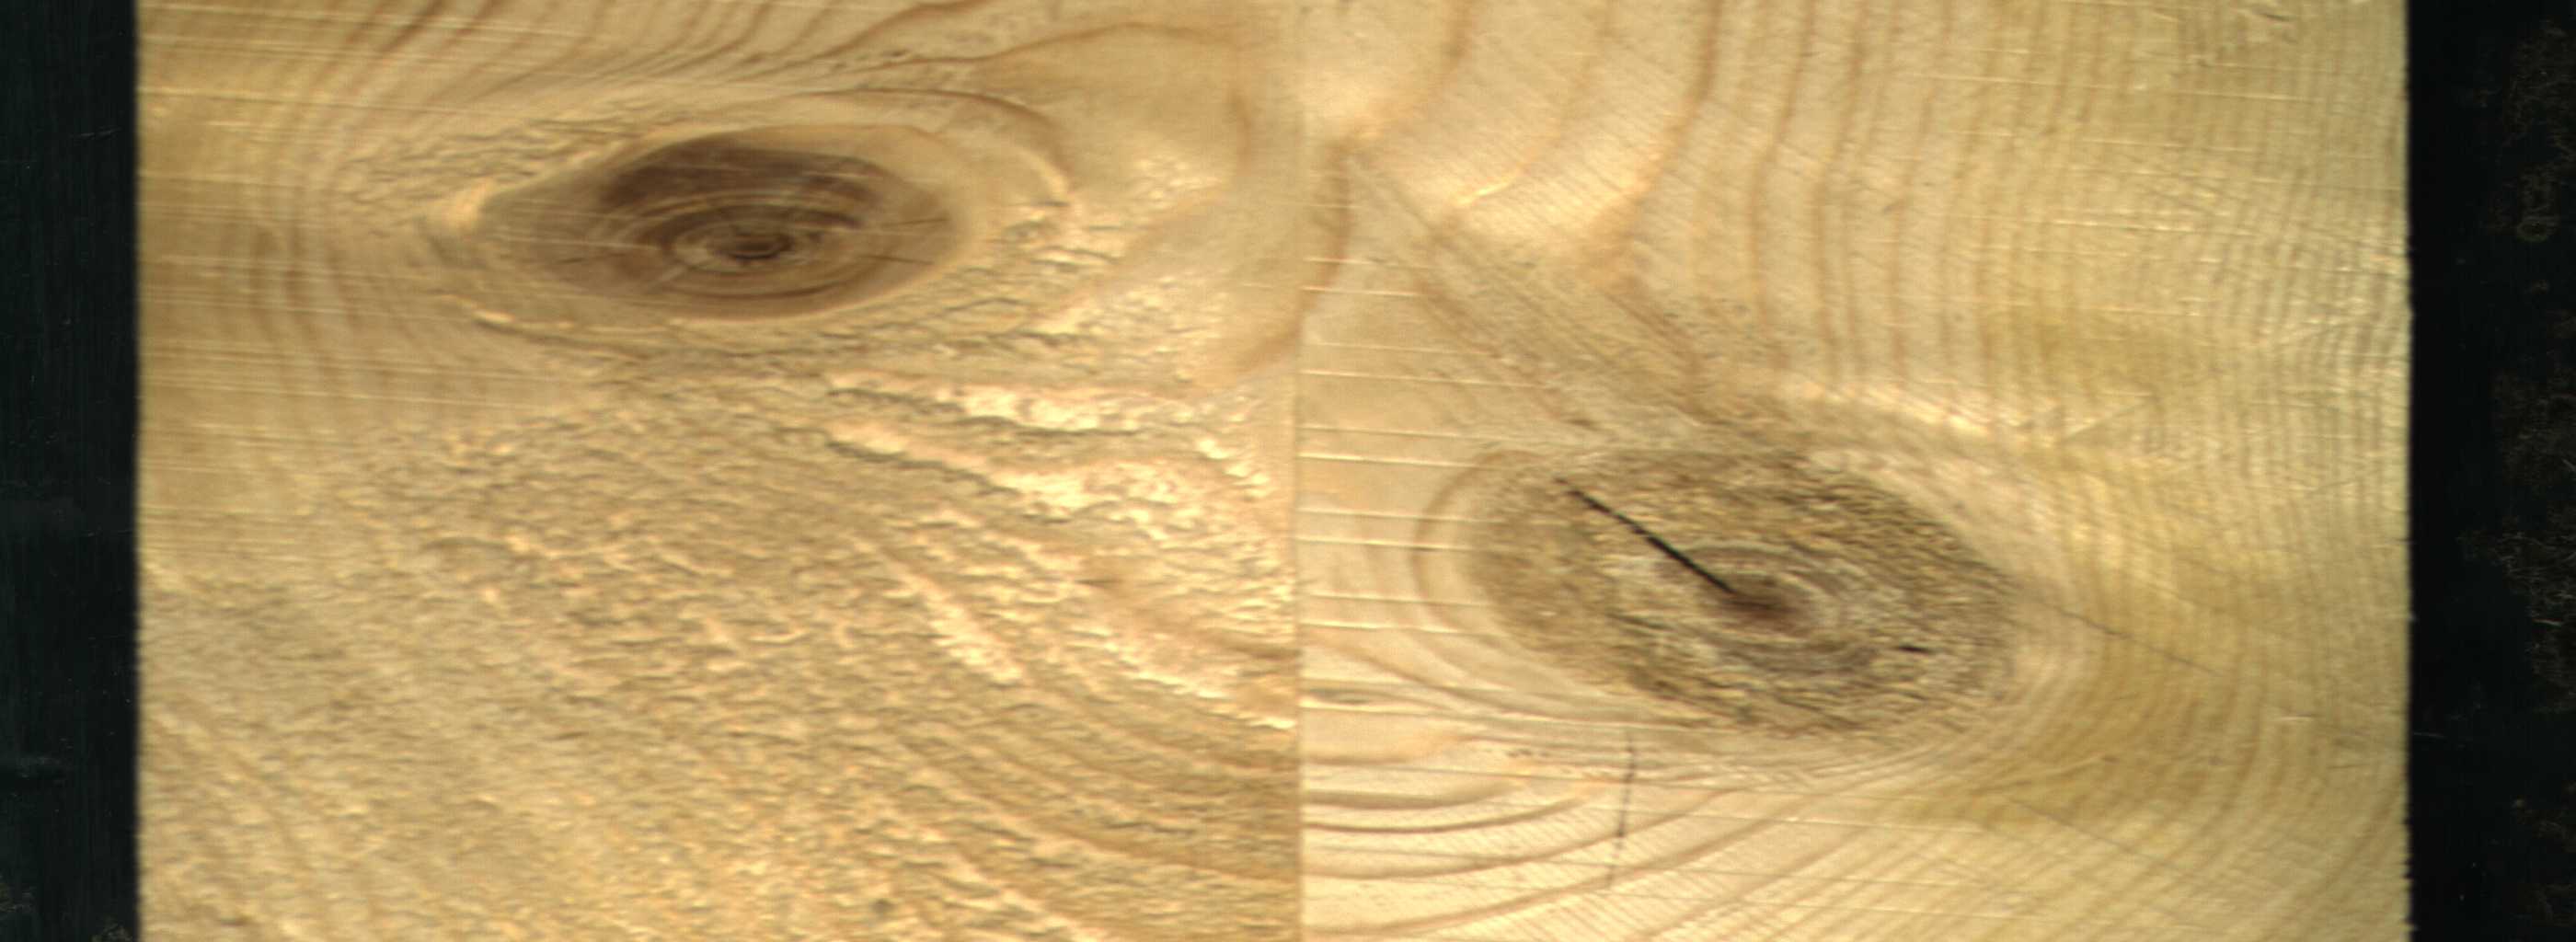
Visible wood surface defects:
knot_with_crack
Live_Knot